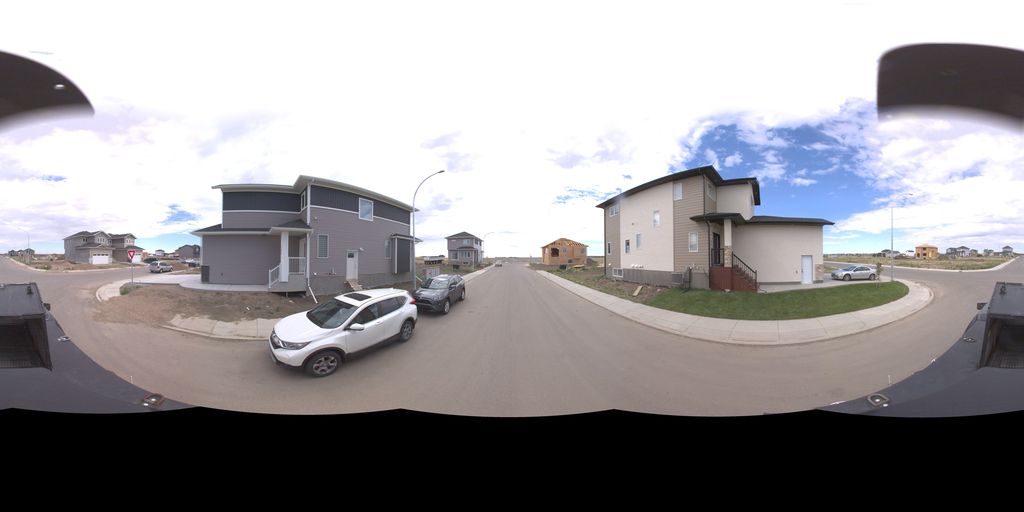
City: saskatoon